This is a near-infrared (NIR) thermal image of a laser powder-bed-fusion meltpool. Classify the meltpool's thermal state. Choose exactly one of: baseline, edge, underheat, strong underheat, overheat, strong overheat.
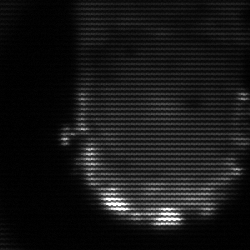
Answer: baseline